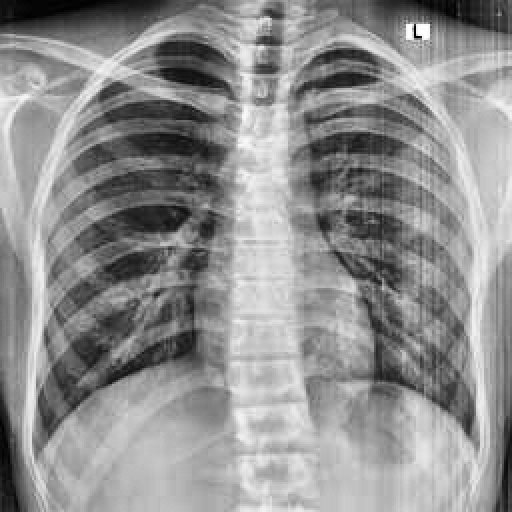
Finding: NORMAL